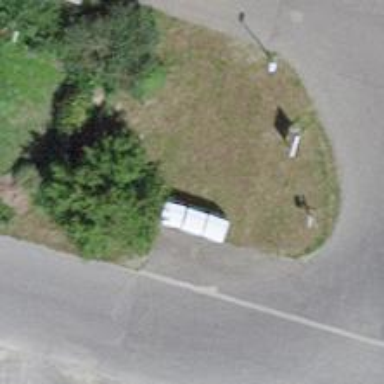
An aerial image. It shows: Recycling container for recycling.